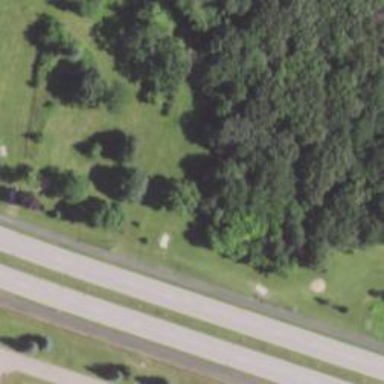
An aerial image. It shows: The beginning point of disc golf course.